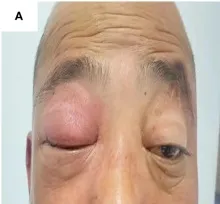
Physical examination and CT image of the patient during administration. The ocular signs of physical examination on day 1 after admission (A-C).
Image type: medical_photograph (other_medical_photograph)